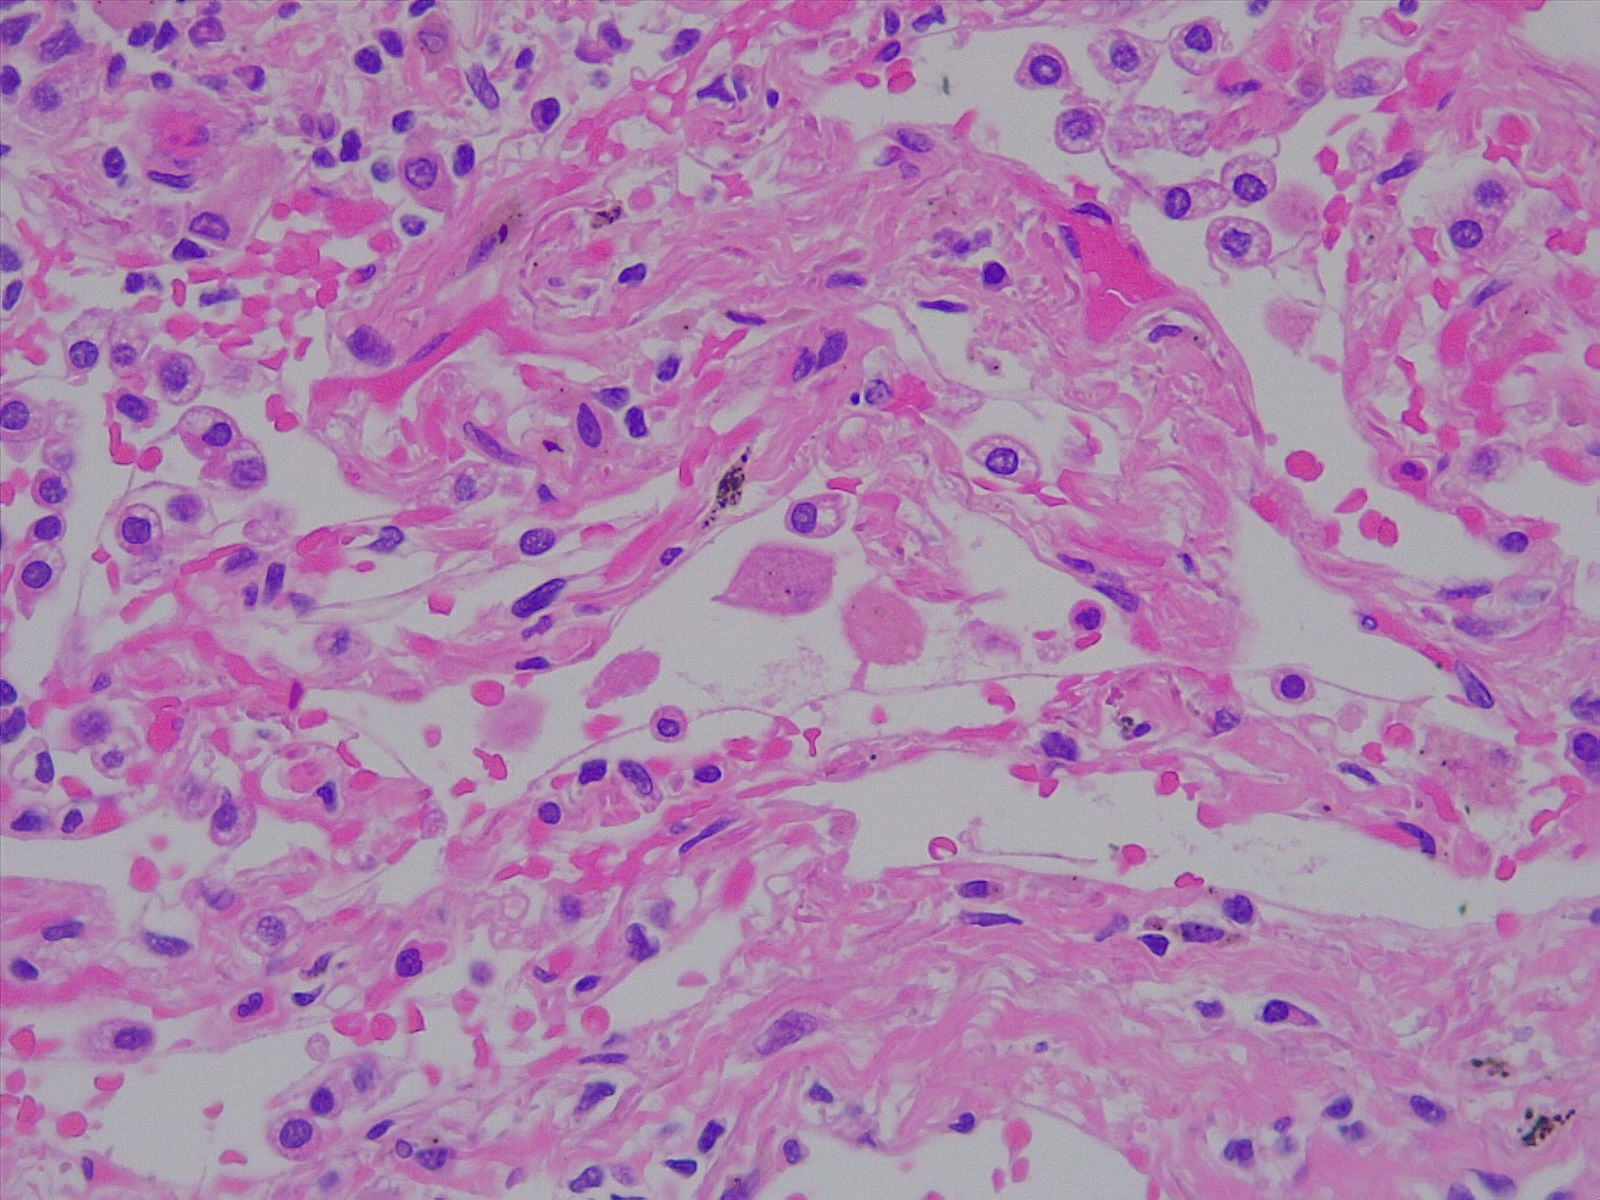
Label: normal lung tissue